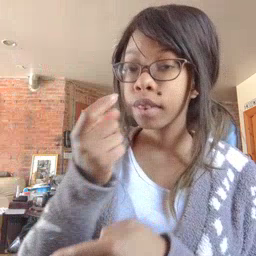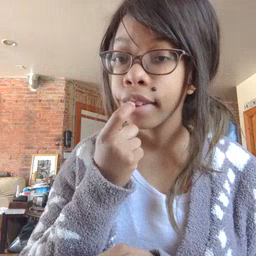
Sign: glasswindow